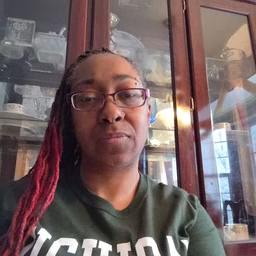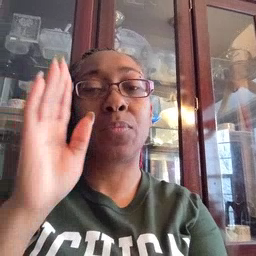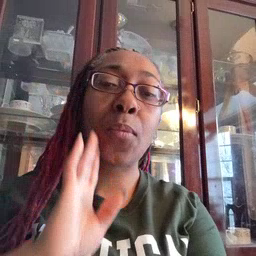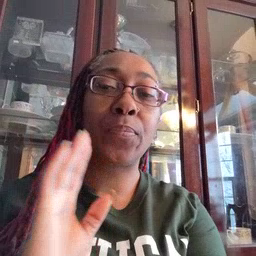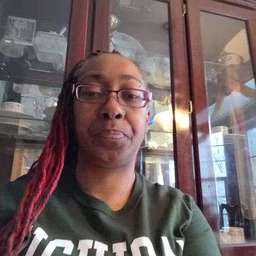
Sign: brown